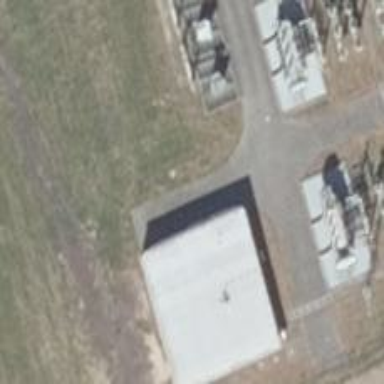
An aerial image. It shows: Electricity building with flat grey roof.